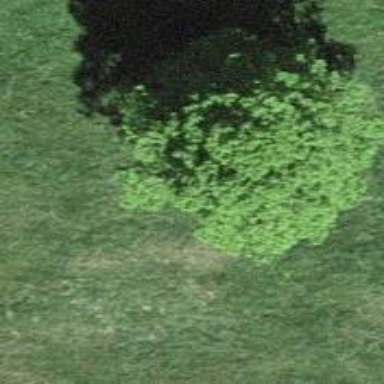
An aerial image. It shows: Deciduous tree with broadleaved leaves.